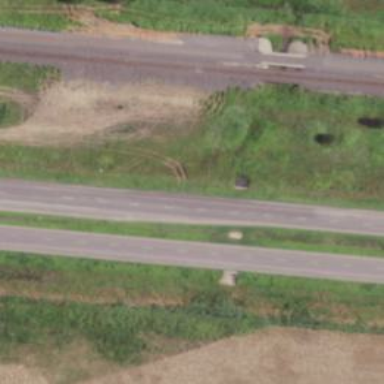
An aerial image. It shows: Trunk highway.